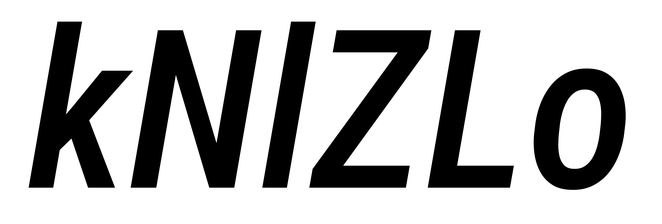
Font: Roboto-Italic_Condensed_Medium_Italic